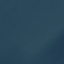
Label: SeaLake